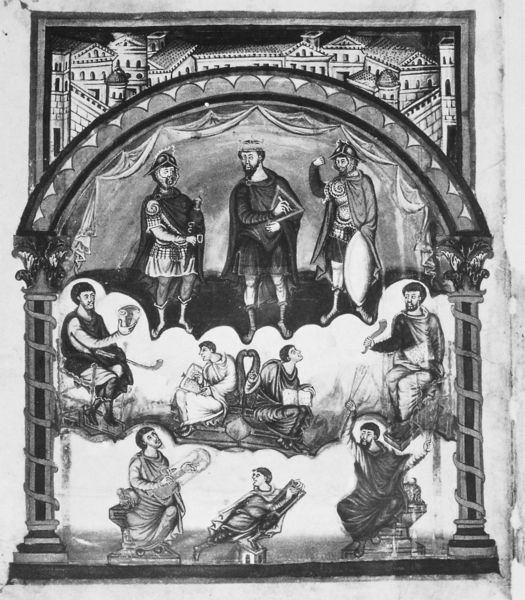
Titel: Bibel von  St. Paul (S. Paolo fuori la mura)
Standort: Herkunftsort: Reims (EU - F)
Institution: Rom, Bibliothek von San Paolo
Schlagwörter: hand, himmel, umhang, wolken, dreieck, sitzen, stadt, hut, männer, schwarz, stuhl, säule, säulen, weiss, gebäude, malerei, wand, stehen, gelehrte, horn, hände, häuser, kirche, sessel, musik, schrift, bogen, monochrom, rundbogen, könig, soldaten, schild, buch, burg, stich, schwert, helm, ritter, rüstung, photo, schreiben, mittelalter, patrizier, heilige, fresko, objekte, romanisch, buchmalerei, bart helm